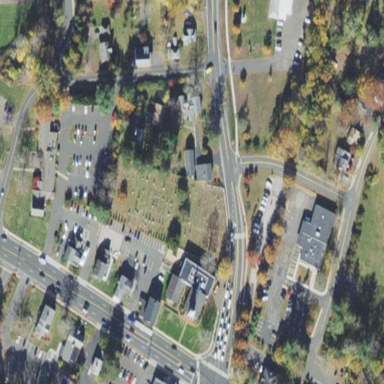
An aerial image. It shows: Cemetery.